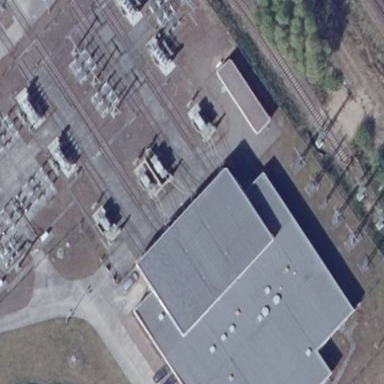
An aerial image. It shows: Outdoor power substation dedicated to traction. It is enclosed by fence.